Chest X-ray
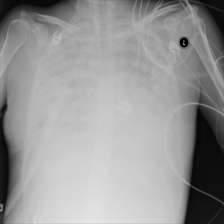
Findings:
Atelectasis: negative
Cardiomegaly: negative
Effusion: negative
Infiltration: negative
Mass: negative
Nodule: negative
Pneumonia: negative
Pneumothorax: negative
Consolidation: positive
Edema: negative
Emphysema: negative
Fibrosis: negative
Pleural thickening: negative
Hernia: negative